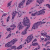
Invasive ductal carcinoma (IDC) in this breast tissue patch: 1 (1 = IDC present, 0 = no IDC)